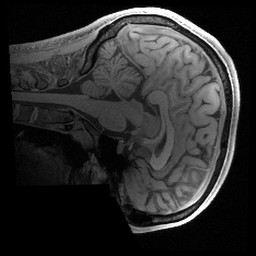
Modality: T1w
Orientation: sagittal
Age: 23
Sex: male
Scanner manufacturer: siemens
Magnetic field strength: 3 T
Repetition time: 2.4 s
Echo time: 0.00241 s